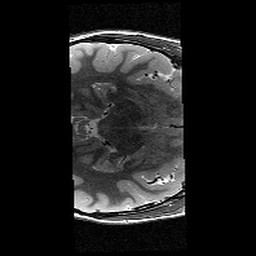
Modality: T2w
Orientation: axial
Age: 13
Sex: female
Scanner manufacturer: siemens
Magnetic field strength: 3 T
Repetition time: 9.23 s
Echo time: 0.067 s